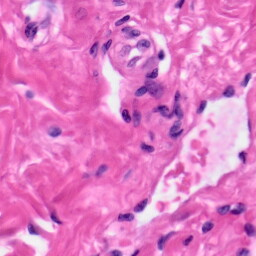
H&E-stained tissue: Skin